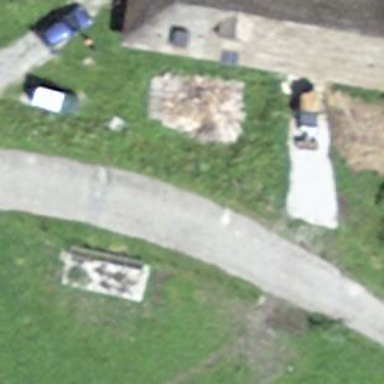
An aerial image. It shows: Garden enclosed by fence.